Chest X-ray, AP view. Patient: 46 years old, sex M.
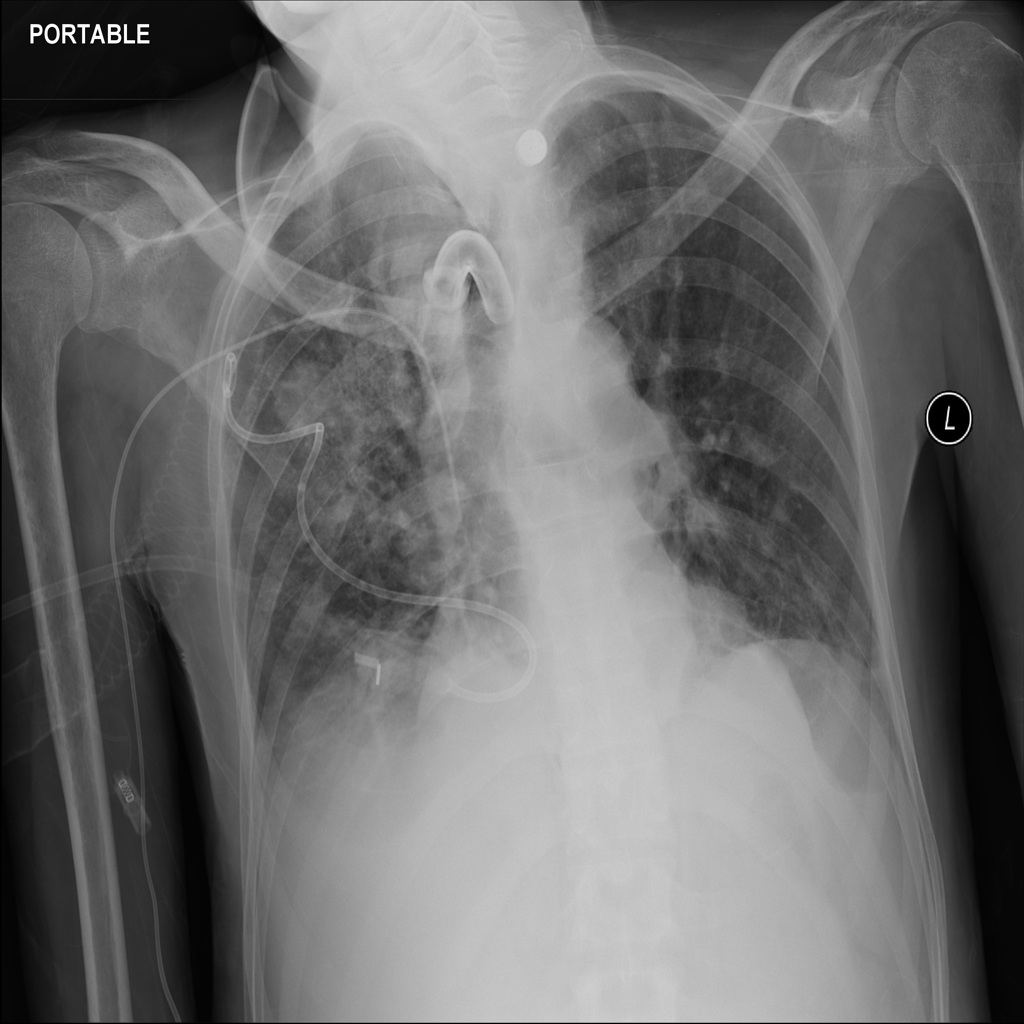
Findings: Pneumothorax